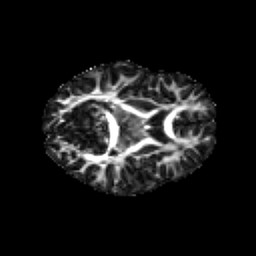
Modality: FA
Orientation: axial
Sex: male
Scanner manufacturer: siemens
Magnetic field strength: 3 T
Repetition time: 5 s
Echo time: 0.071 s